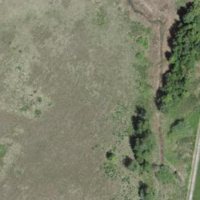
EUNIS habitat code: 16
Species observed at this site:
Iris sibirica
Filipendula ulmaria